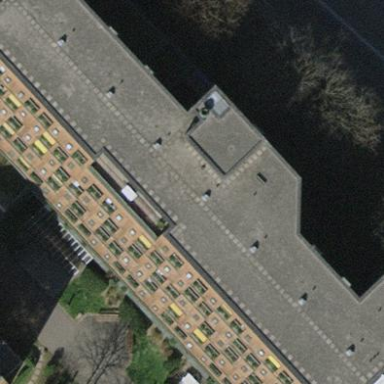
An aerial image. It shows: Residential building.